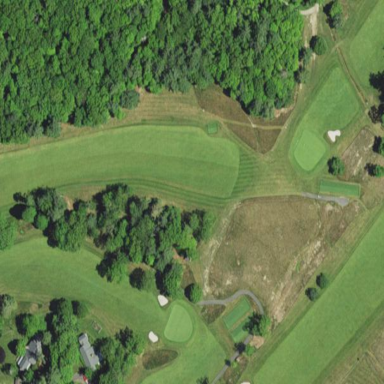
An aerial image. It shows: Golf rough area.